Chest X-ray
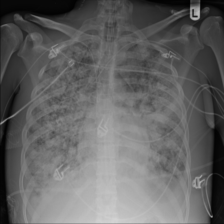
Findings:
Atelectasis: negative
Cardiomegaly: negative
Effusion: negative
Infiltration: negative
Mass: negative
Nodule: negative
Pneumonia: negative
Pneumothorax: negative
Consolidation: negative
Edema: negative
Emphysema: negative
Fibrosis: negative
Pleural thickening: negative
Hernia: negative